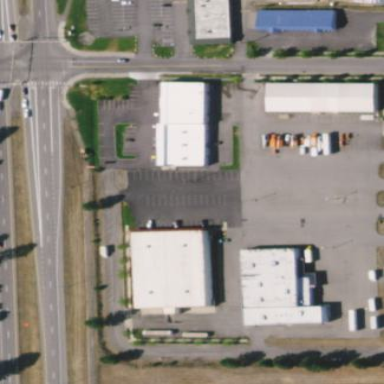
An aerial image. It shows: Commercial area.